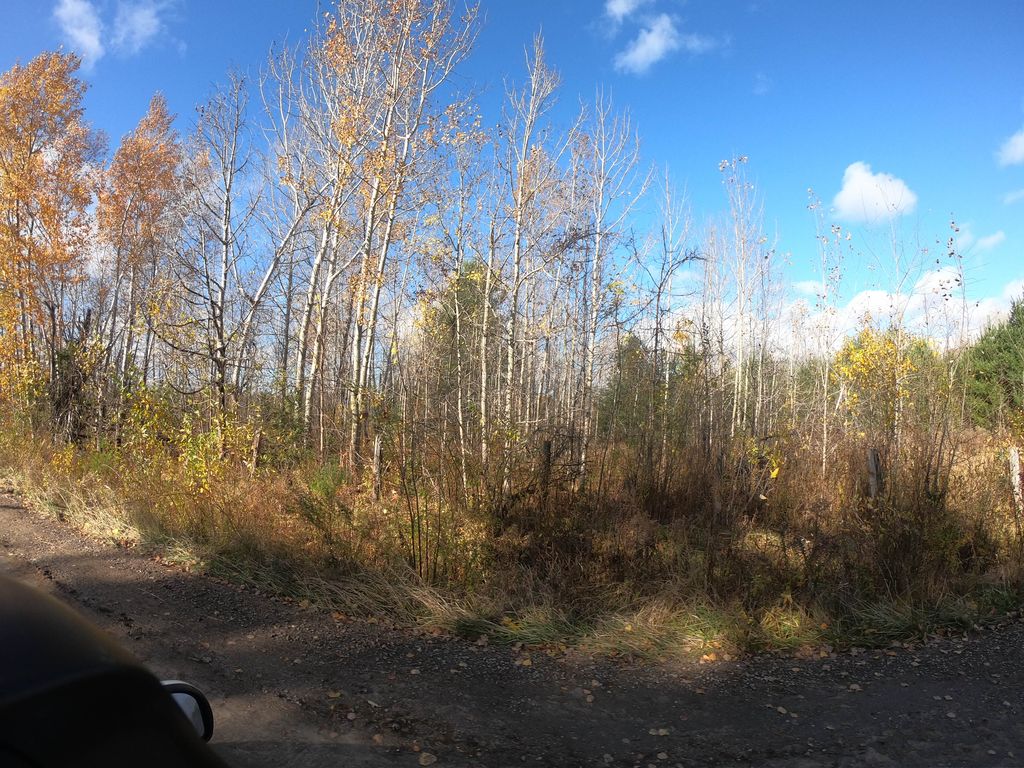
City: ottawa-gatineau